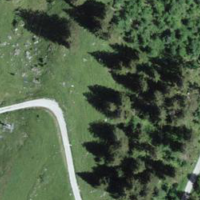
EUNIS habitat code: 23
Species observed at this site:
Rosa pendulina